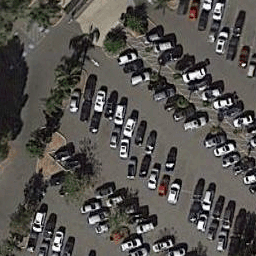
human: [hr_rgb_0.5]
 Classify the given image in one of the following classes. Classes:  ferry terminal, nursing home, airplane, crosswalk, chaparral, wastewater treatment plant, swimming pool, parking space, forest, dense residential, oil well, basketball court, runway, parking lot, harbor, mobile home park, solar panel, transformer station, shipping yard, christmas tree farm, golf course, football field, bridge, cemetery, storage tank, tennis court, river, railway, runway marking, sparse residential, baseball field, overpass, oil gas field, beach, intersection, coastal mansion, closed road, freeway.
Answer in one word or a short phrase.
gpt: parking lot